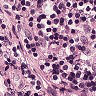
Metastatic tissue present: no